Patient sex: F
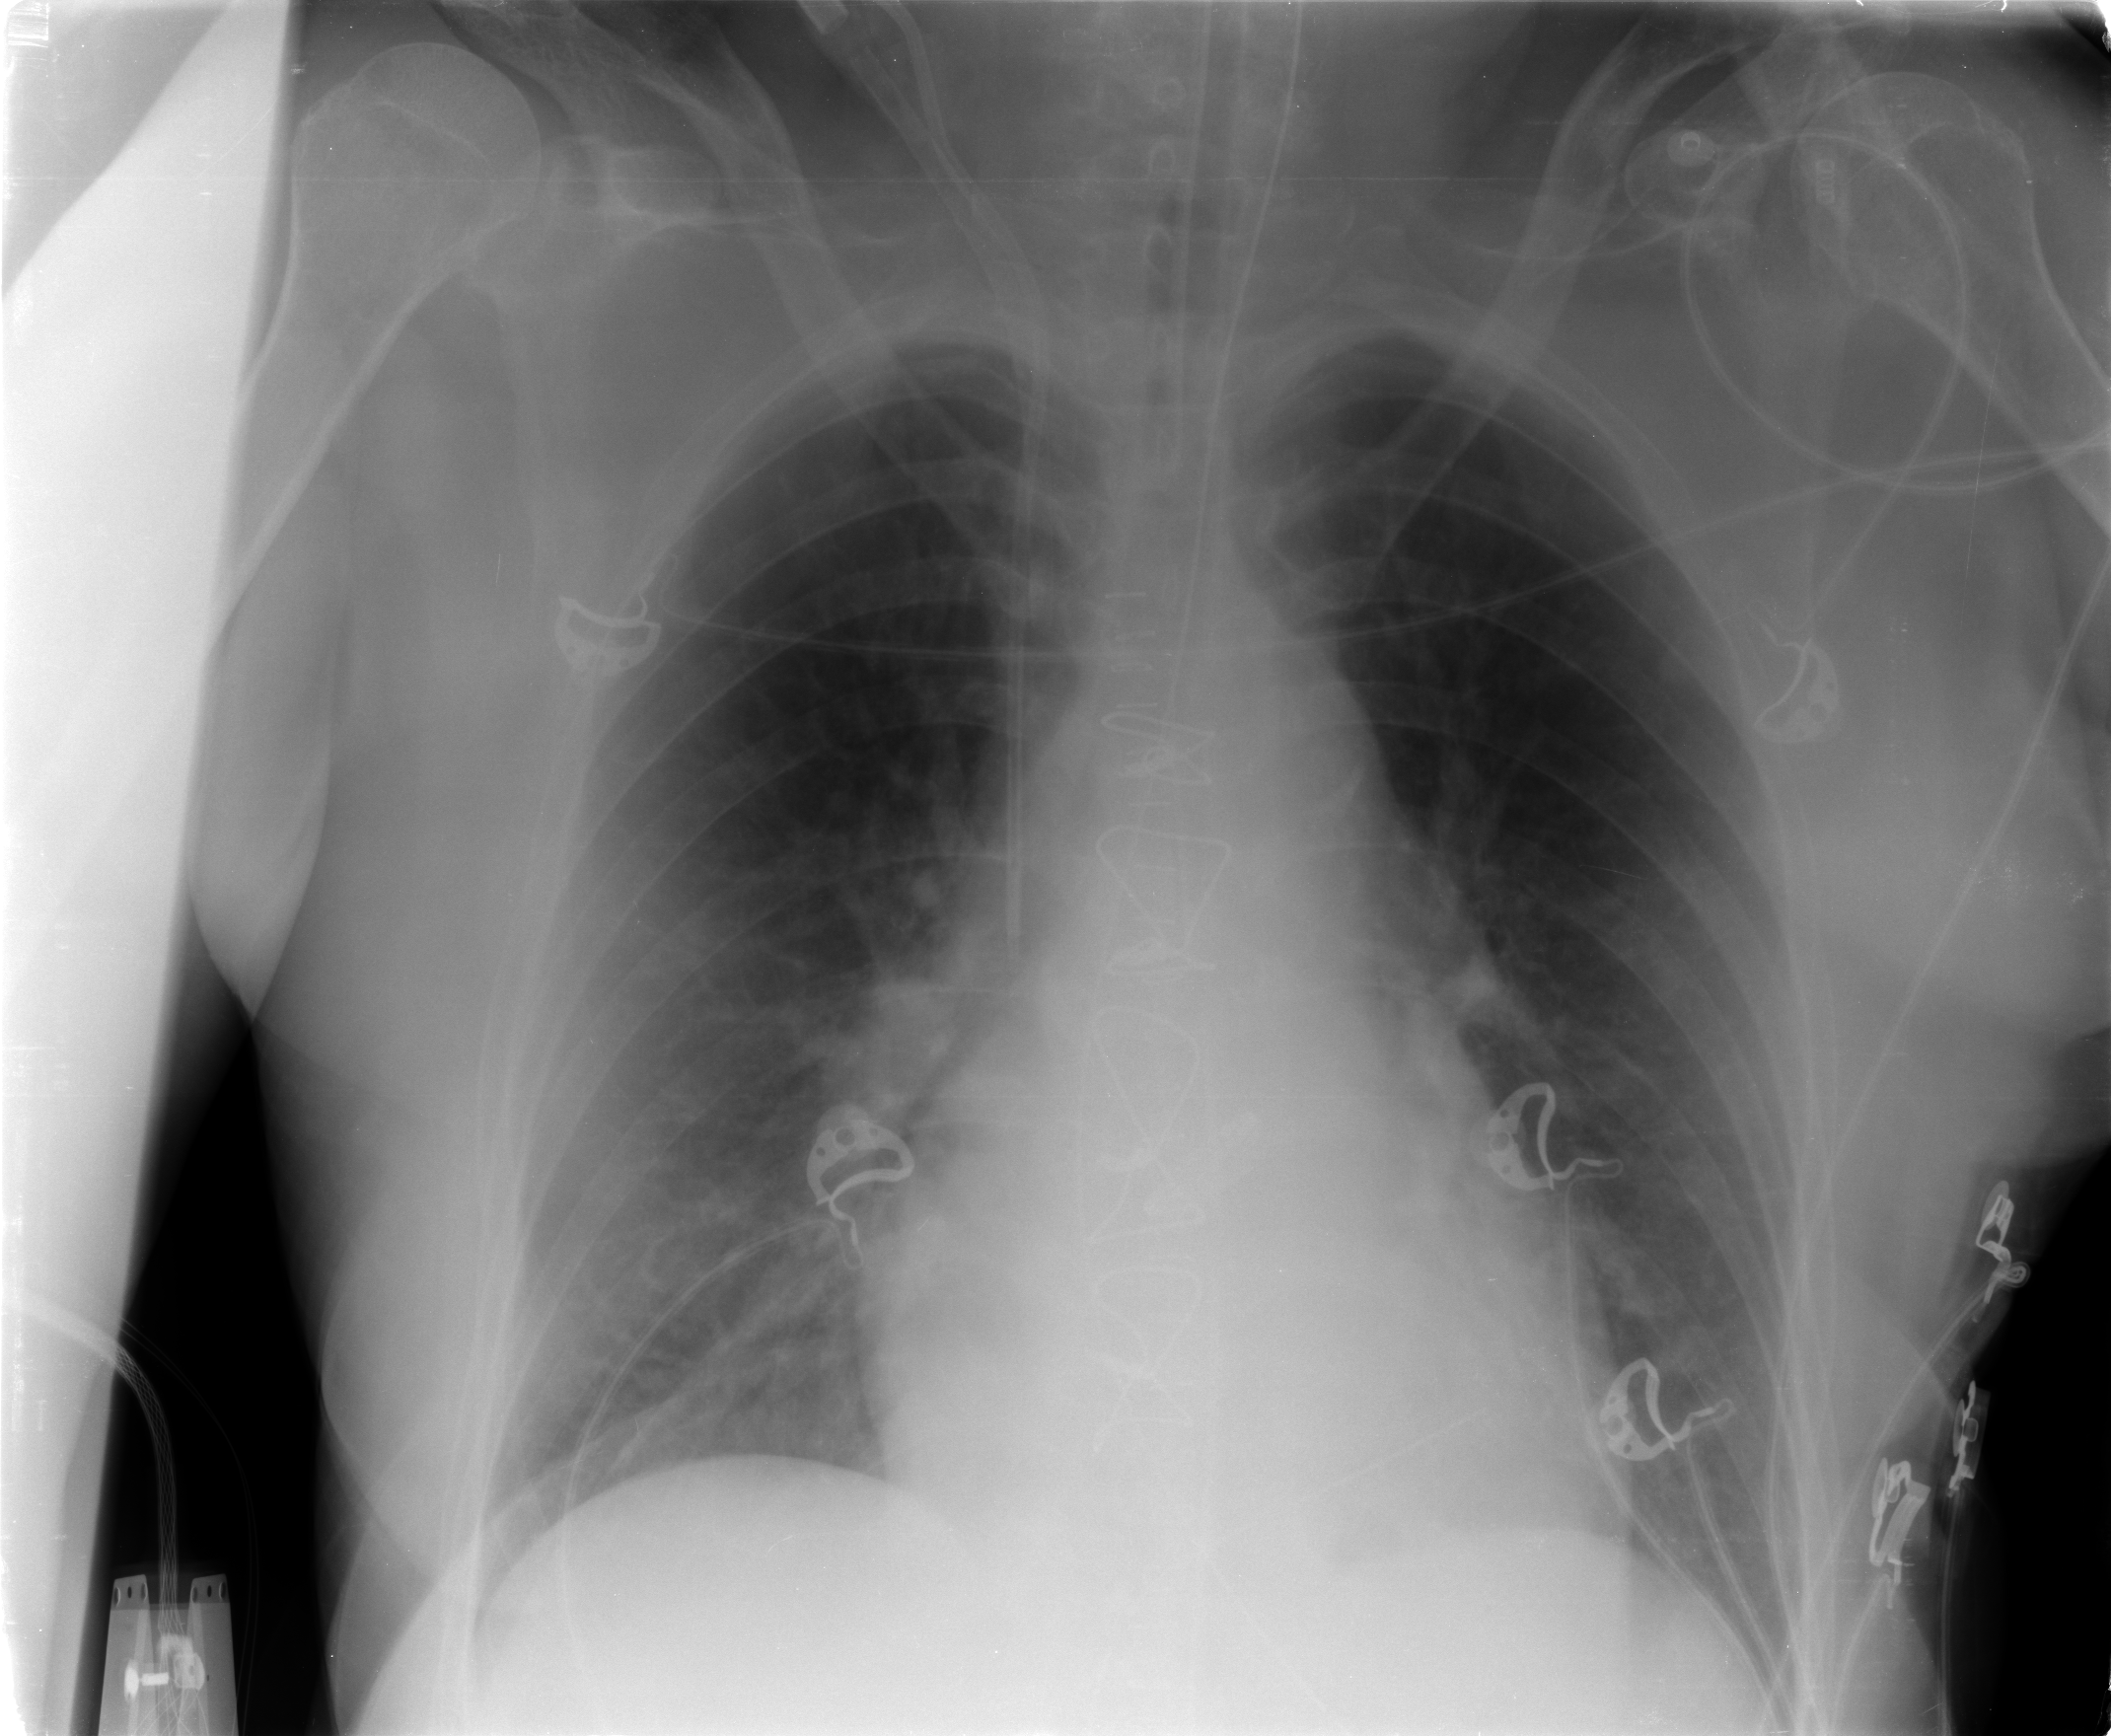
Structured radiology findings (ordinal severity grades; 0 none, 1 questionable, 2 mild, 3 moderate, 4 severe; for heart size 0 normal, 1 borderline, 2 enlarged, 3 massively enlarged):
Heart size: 2
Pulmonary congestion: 0
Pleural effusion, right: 0
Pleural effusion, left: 0
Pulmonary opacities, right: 0
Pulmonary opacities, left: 0
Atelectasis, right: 0
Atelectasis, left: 2